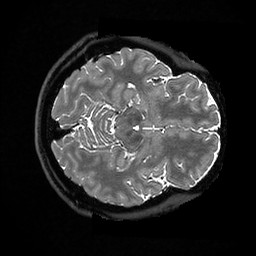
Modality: T2w
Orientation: axial
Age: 26
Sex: female
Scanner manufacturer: ge
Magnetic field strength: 3 T
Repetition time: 3.202 s
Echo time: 0.06663 s